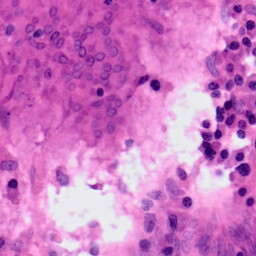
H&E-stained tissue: Colon